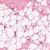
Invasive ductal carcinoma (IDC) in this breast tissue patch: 0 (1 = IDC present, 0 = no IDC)